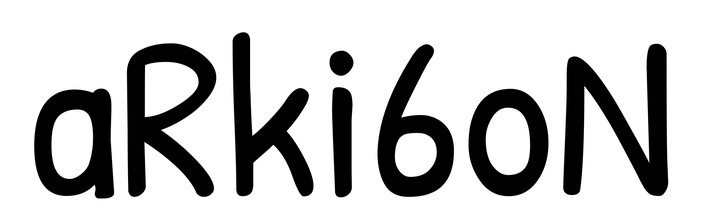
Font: PatrickHand-Regular